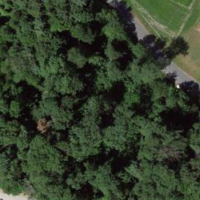
EUNIS habitat code: 52
Species observed at this site:
Chaerophyllum temulum